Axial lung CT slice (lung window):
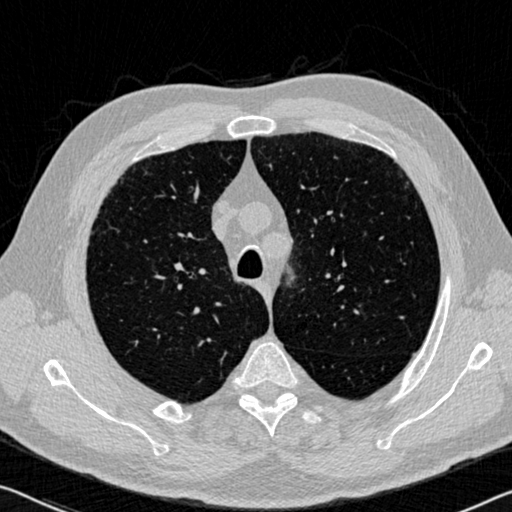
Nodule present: no